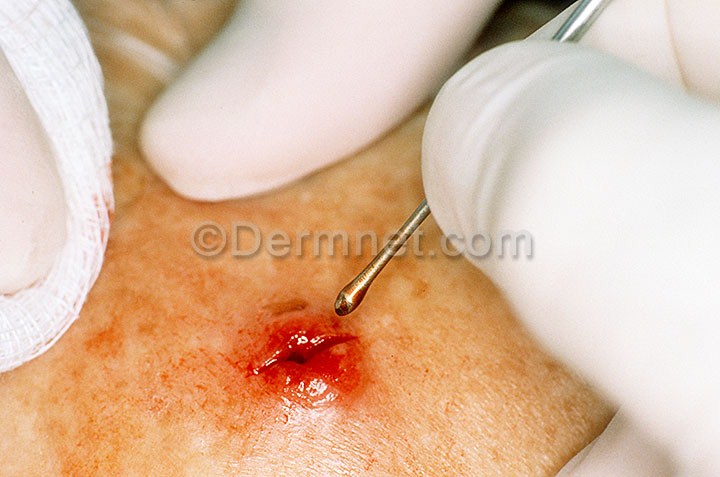
Disease: Scabies Lyme Disease and other Infestations and Bites